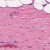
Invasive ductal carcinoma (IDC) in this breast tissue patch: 0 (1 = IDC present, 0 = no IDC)